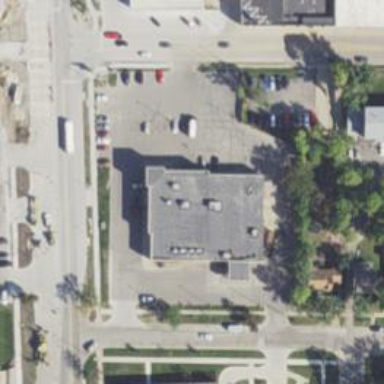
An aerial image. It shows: Pharmacy building providing healthcare services.